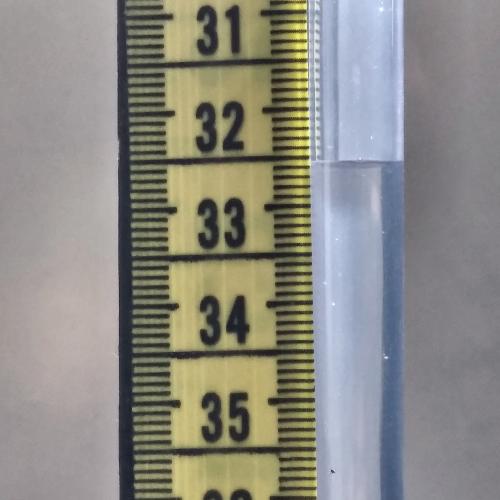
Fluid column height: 32.6 cm